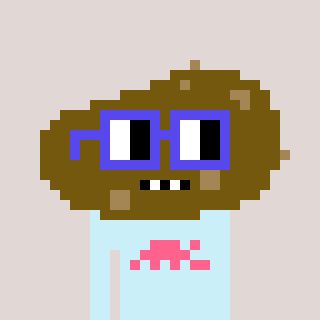
a pixel art character with square blue glasses, a potato-shaped head and a cold-colored body on a warm background